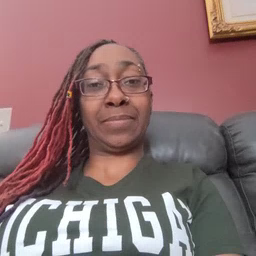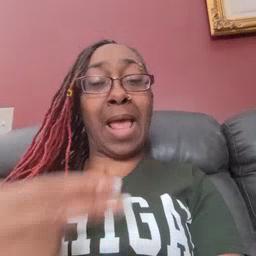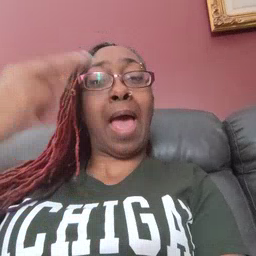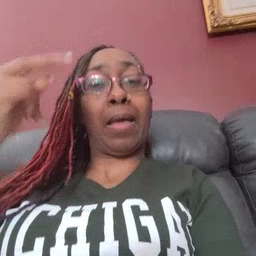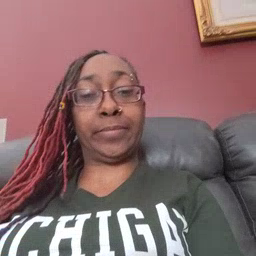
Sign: high